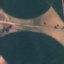
Land use / land cover class: AnnualCrop